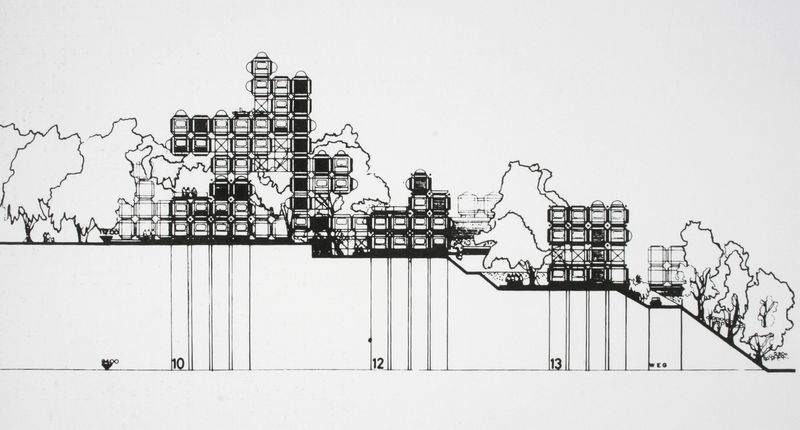
Titel: Stapelhäuser, Schnitt durch die Gesamtanlage
Künstler: Wolfgang Döring
Schlagwörter: blätter, laub, bäume, profil, skizze, zeichnung, gebäude, haus, architektur, terrasse, fassade, studie, hang, modern, gelände, grafik, graphik, böschung, zahlen, futuristisch, entwurf, hanglage, plan, kuben, aufriss, bauzeichnung, container, planung, architekturplan, freiraum, gebäudekubus, terrasssen, wohnelemente